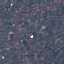
Land use / land cover: Residential